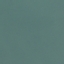
Land use / land cover class: SeaLake